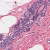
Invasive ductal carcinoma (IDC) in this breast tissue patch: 0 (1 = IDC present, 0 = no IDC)